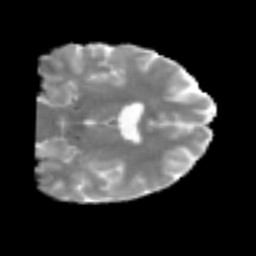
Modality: MD
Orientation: coronal
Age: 27
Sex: male
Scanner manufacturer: siemens
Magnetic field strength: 3 T
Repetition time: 2.3 s
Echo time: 0.085 s